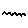
Label: zigzag